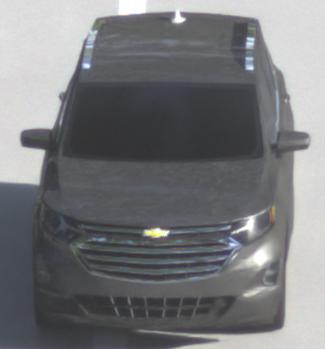
Make: Chevrolet
Model: Equinox
Detailed model: Gen. 2
Model produced from: 2015
Model produced until: 2017
Doors: 5
Color: gray
Road condition: dry road
Daytime: morning or afternoon
Contrast: low contrast